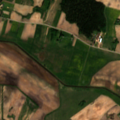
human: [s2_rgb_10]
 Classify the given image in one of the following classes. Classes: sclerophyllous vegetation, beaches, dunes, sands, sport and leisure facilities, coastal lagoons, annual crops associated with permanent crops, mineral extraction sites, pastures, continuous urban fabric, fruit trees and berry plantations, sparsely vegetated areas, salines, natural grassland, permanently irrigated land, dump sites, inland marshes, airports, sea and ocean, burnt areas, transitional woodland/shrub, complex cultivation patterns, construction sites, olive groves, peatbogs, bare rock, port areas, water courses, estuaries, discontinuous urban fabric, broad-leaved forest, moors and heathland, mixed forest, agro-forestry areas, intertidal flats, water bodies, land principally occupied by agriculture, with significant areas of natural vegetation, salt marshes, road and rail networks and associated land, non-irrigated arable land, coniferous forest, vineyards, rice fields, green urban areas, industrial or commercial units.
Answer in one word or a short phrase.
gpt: non-irrigated arable land, complex cultivation patterns, land principally occupied by agriculture, with significant areas of natural vegetation, mixed forest